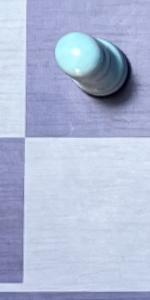
Label: Empty